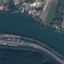
Land use / land cover class: River